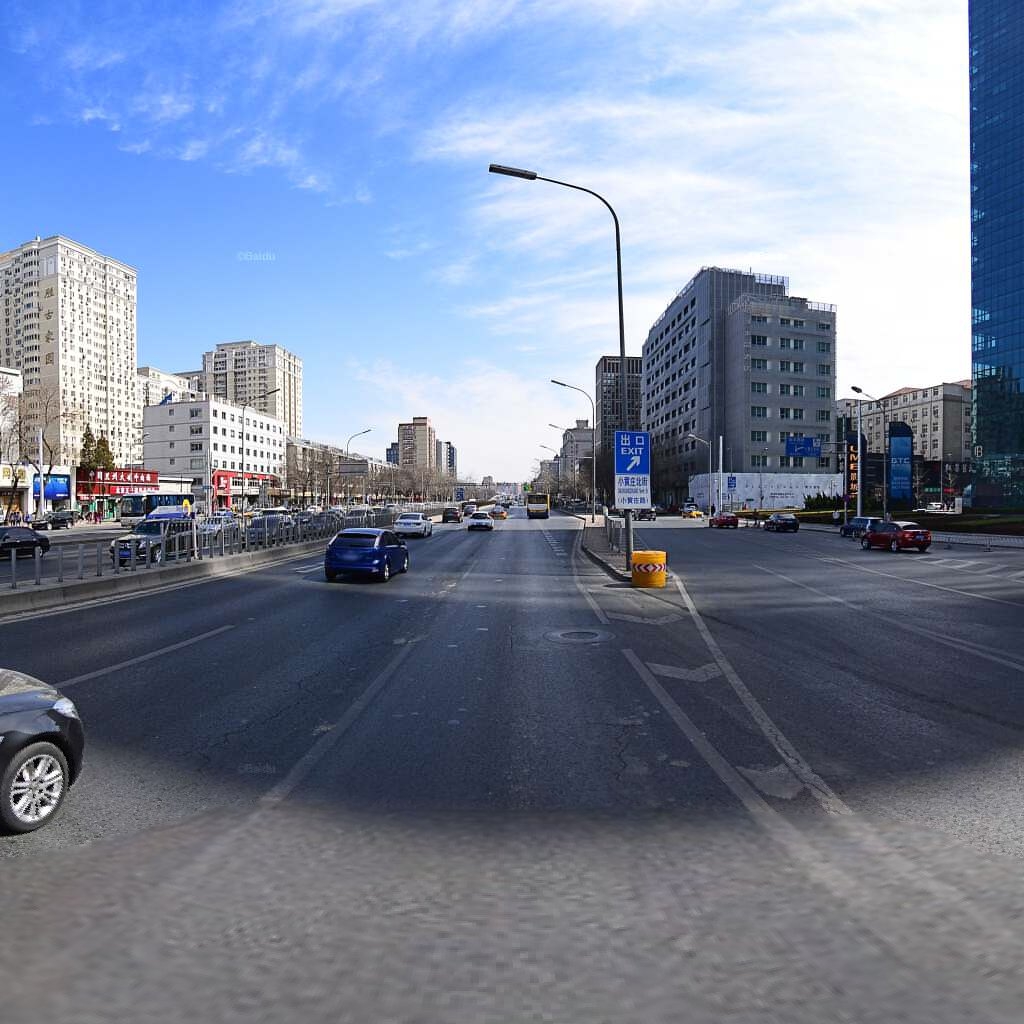
Region: Dongcheng
Road damage annotations: longitudinal crack, longitudinal crack, manhole cover, longitudinal crack